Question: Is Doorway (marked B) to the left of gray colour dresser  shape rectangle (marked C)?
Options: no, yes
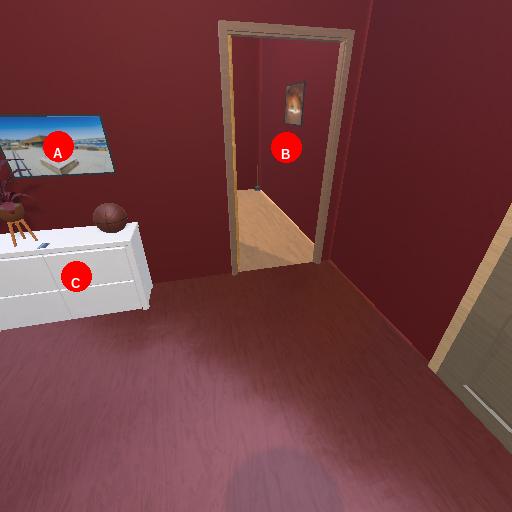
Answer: no